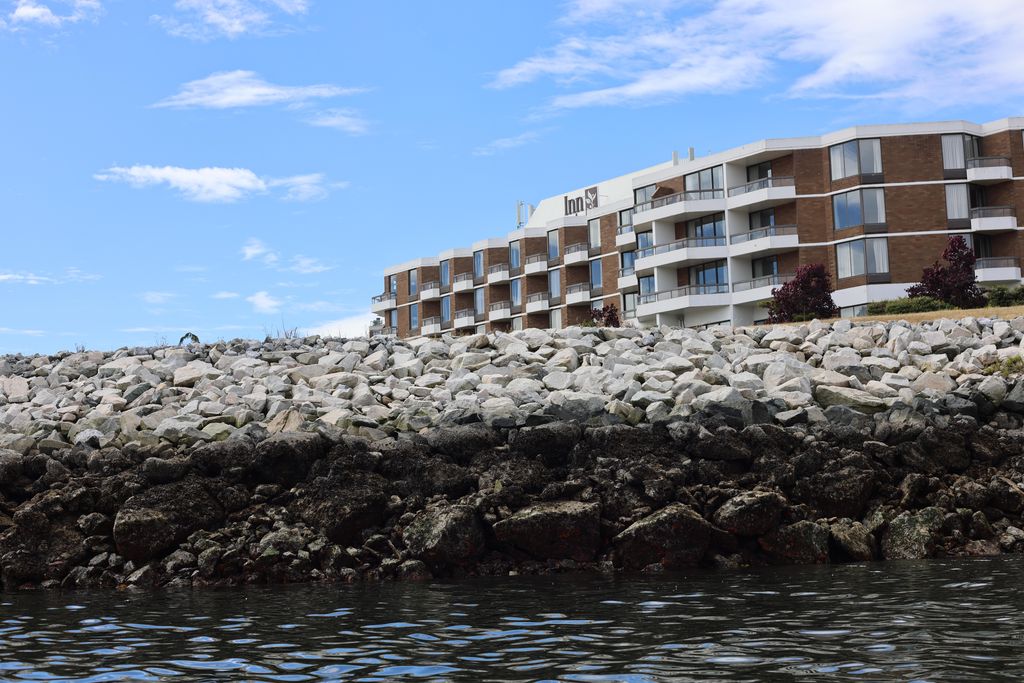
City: victoria